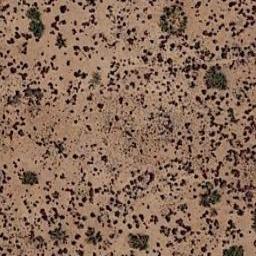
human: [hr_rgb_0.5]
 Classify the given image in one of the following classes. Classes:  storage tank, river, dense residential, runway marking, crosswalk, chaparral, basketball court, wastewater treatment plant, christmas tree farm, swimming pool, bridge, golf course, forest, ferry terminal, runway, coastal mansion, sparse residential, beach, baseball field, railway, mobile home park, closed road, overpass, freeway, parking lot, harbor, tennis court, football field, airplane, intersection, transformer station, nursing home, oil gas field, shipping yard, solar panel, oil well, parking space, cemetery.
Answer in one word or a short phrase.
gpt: chaparral